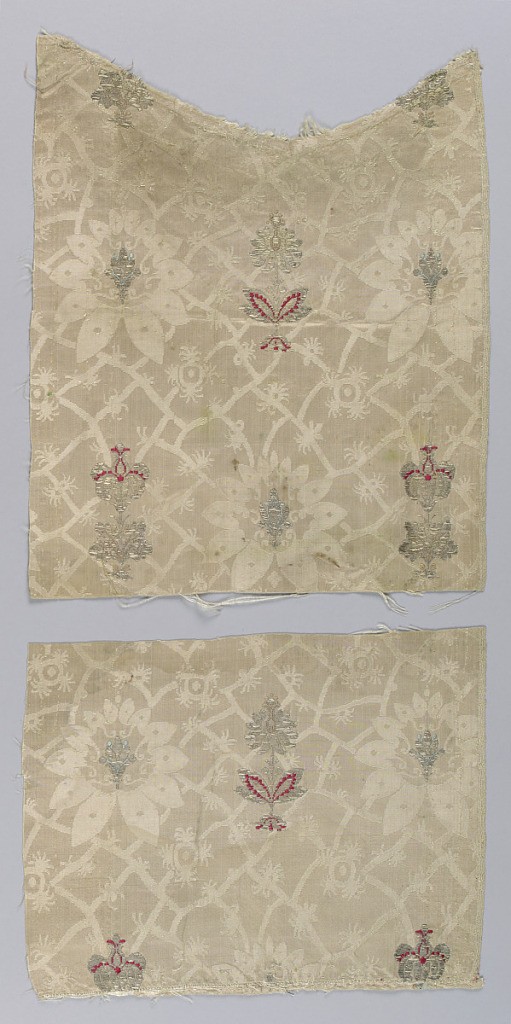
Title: Fragment
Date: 18th century
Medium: silk, metal thread Techniqiue: damask weave with discontinuous supplementary weft patterning (brocaded)
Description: White silk damask ground; horizontal rows of lotus blossoms, with blue and silver brocaded center alternating with silver and red palmette.